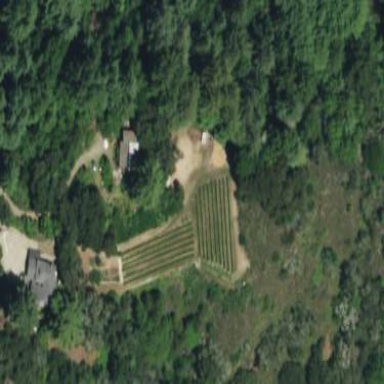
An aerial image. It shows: Vineyard.